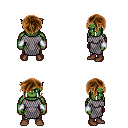
a pixel art fantasy rpg character, male body template, orc, green skin, chain mail, white pants, brown pixie cut hairstyle, white cloth bracers, brown shoes, four views (front, back, left, right), 2x2 character sprite sheet, small pixel art, hard edges, no anti-aliasing